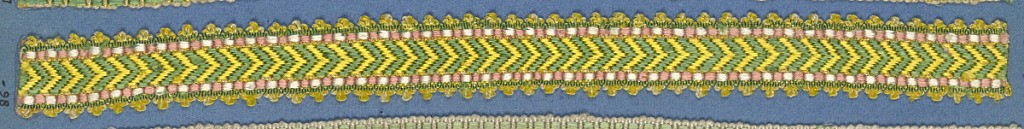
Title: Trimming
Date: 19th century
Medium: silk Technique: woven
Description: Trimming fragment in a design of green and yellow chevrons set between borders in pink and white; yellow picot edges.